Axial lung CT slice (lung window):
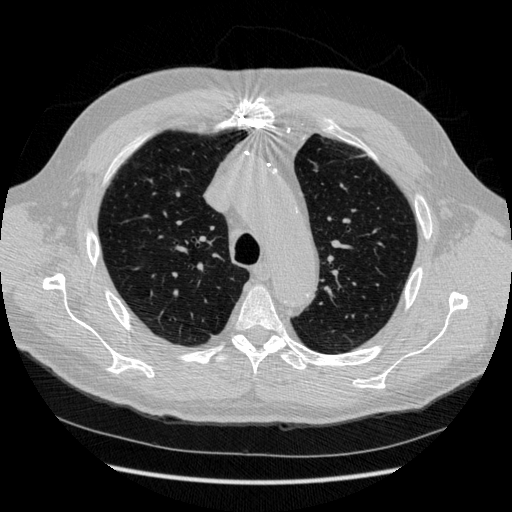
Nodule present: yes
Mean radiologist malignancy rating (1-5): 2